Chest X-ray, AP view. Patient: 31 years old, sex F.
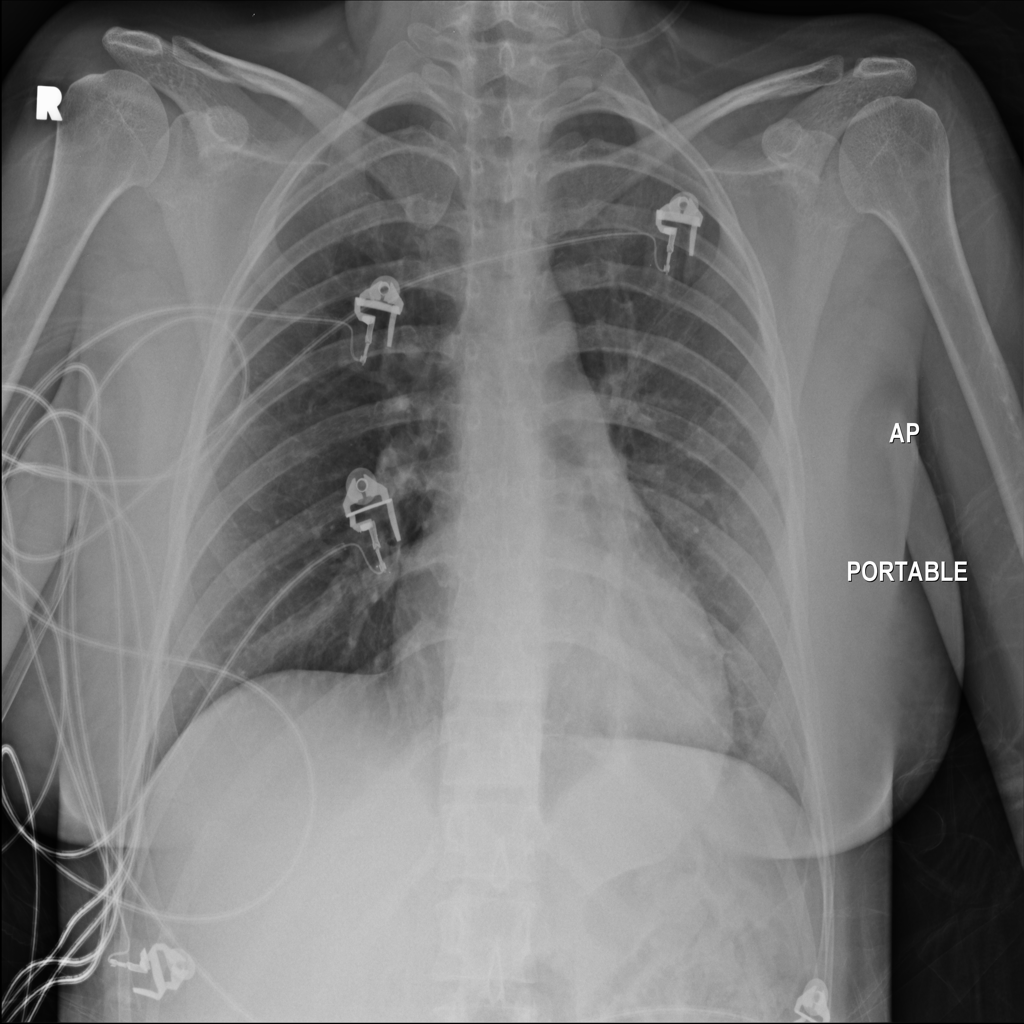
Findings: No Finding